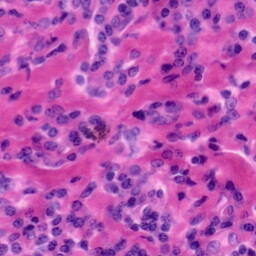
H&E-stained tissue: Tonsil